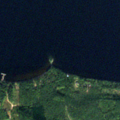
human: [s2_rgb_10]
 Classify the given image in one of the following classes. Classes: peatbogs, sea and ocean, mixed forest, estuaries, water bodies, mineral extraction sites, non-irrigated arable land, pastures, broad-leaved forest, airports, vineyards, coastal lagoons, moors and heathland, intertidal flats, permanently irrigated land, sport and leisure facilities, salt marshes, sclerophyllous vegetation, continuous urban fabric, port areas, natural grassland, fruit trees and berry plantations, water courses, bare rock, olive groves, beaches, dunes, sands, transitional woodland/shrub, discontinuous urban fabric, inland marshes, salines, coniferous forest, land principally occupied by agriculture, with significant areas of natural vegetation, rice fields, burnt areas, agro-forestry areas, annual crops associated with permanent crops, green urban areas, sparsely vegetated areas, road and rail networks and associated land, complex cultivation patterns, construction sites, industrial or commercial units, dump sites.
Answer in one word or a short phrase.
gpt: coniferous forest, water bodies